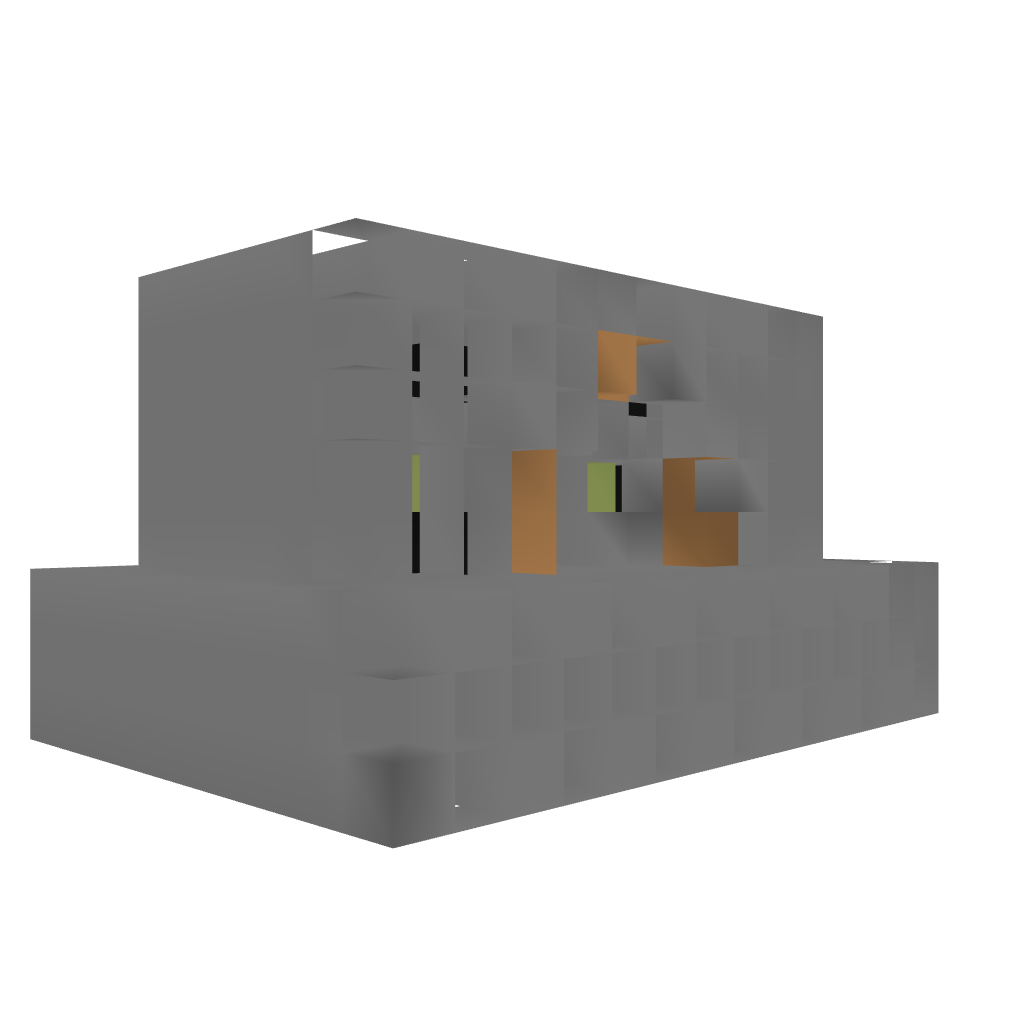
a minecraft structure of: UndercoverDoor